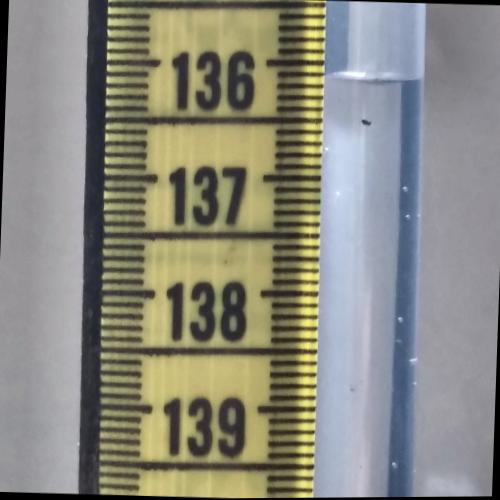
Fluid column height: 136.1 cm